Question: I have horizontal form.
'''
<form class="form-horizontal" role="form">
<div class="form-group">
<label for="inputEmail3" class="col-sm-2 control-label">Email and other some many texts and some one else and else and else and else</label>
<div class="col-sm-10">
<input type="email" class="form-control" id="inputEmail3" placeholder="Email"/>
</div>
</div>
<div class="form-group">
<label for="inputPassword3" class="col-sm-2 control-label">Password</label>
<div class="col-sm-10">
<input type="password" class="form-control" id="inputPassword3" placeholder="Password"/>
</div>
</div>
</form>
'''
How to center input to label?

<URL>
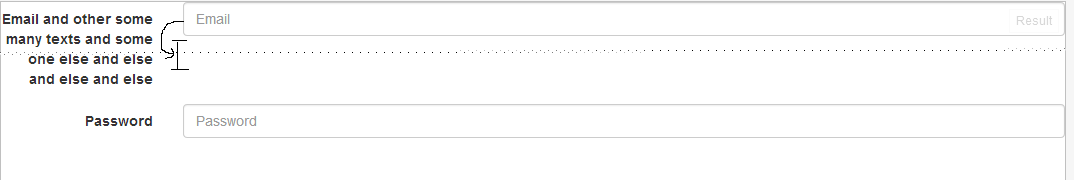
Answer: If don't know if you want to use javascript, but in case you want, here is what you have to do:
'''
$( document ).ready(function() {
var height = $('#inputEmail3').parent().prev().height();
var dif = height - $('#inputEmail3').height();
var margin = dif / 2;
$('#inputEmail3').css('margin-top', margin);
});
'''
And <URL> is the example. By the way, i don't recomand you use col-sm-2 class on the label insted of a div.
If you want this script to be universal, just use this:
'''
$( document ).ready(function() {
$(".form-control").each(function() {
var height = $(this).parent().prev().height();
var dif = height - $(this).height();
var margin = dif / 2;
$(this).css('margin-top', margin);
});
});
'''
And the result is <URL>